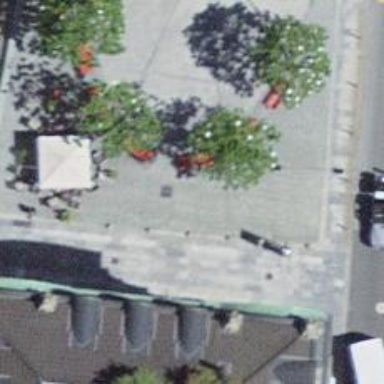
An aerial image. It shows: Red bench.